Question: When I display the name of the month in web , the name is being converted to native language settings. Is there a way to keep the english name of the month?
Example :

(the highlighted word is January in hebrew )
And I want it actually being shown as 'January' , here is the code of the formatting
'''
productDetails.ArrivalDate.ToString("MMMM d yyyy");
'''
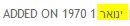
Answer: Use:
'''
productDetails.ArrivalDate.ToString("MMMM d yyyy", new CultureInfo("en-US"));
'''